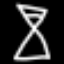
Label: hourglass